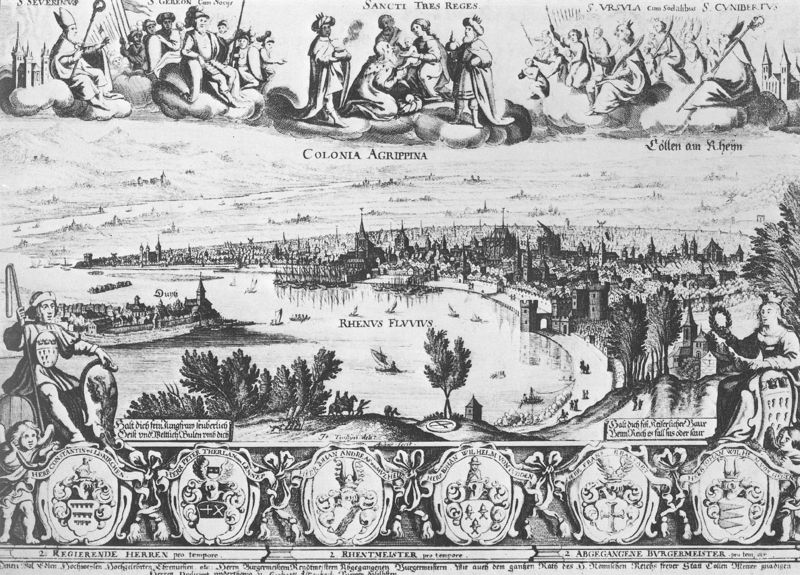
Titel: Ansicht der Stadt Köln aus der Vogelschau mit weiter Fernsicht nach Süden
Künstler: Johann Toussyn
Institution: Köln, Stadtmuseum
Schlagwörter: baum, wasser, weiß, fluss, menschen, stadt, schwarz, zeichnung, häuser, kirche, boote, schrift, ansicht, vedute, bischof, könig, papst, inschrift, bauer, stadtansicht, burg, dom, stich, text, wappen, ein, stadttor, stadtmauer, landkarte, sechs, kupferstich, glauben, historisch, weihnachten, rhein, latein, stick, medaillons, köln, flegel, flussschleife, r, heilige 3 könige, rhenus, #stadtansicht